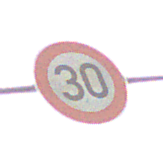
Verkehrszeichen: Geschwindigkeit30
Umgebung: Outdoor, Suburban
Tageszeit: MorningAfternoon
Wetter: Overcast
Licht: Natural
Jahreszeit: NotSpecified
Kontrast: LowContrast